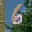
Label: 6